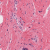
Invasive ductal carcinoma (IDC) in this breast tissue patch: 0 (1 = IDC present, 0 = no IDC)